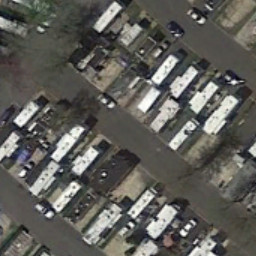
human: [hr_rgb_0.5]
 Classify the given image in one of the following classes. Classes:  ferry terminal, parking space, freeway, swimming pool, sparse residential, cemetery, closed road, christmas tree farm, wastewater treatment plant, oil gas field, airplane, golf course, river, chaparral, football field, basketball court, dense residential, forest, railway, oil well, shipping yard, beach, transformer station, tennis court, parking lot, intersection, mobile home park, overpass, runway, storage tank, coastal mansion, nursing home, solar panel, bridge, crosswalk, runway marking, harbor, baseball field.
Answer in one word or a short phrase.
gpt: mobile home park